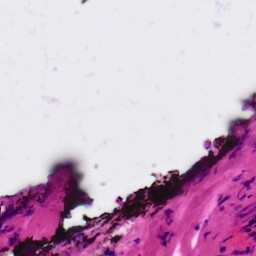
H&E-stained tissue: Ovarian